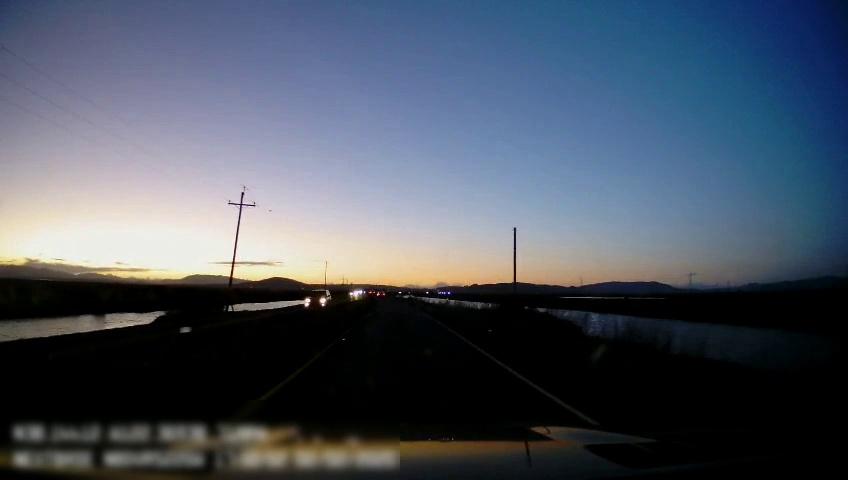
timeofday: Dusk/Dawn/Twilight
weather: Sunny
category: Drivable Space
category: Vehicles | SUV
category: Lanes | Current Lane
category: Lanes | Current Lane